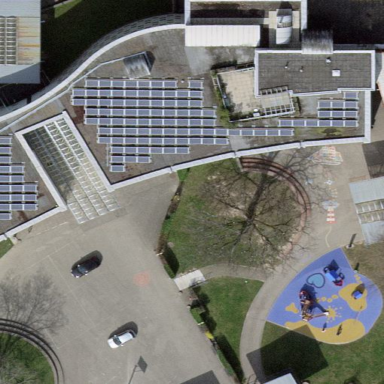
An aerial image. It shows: Playground area along pedestrian road.